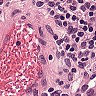
Metastatic tissue present: no